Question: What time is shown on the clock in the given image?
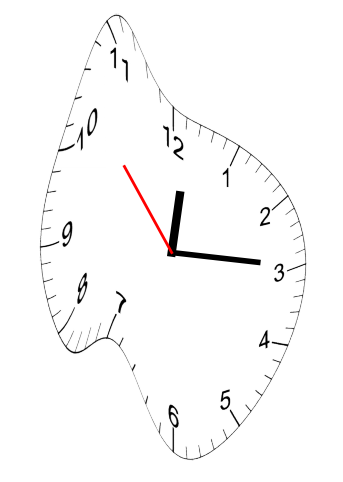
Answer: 12:14:53